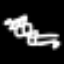
Label: squiggle